Question: While trying to bind a 'DataTable' in WPF, The values not shown in 'DataGrid'.
'Code'
'''
private DataTable _dt;
public DataTable DataTable
{
get { return _dt; }
set { _dt = value; }
}
public Controls()
{
InitializeComponent();
_dt = new DataTable("Table");
_dt.Columns.Add("S.No");
_dt.Columns.Add("Name");
for (int i = 1; i <= 10; i++)
{
_dt.Rows.Add(""+i, "Name "+ i);
}
dataGrid1.DataContext = _dt;
}
'''
'XAML'
'''
<DataGrid AutoGenerateColumns="True"
Height="131"
ItemsSource="{Binding}"
HorizontalAlignment="Left"
Name="dataGrid1"
VerticalAlignment="Top"
Width="359" />
'''

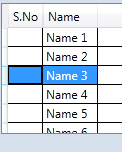
Answer: The name of the column can not contain a dot or a space character, 'DataBinding' does not support dots in solumn names. This will not work across the board, not just in DataGrid 'AutoGenerateColumns' but everywhere in the binding system.
Try changing 'S.No' to just read 'No' as the following code shows:
'''
_dt = new DataTable("Table");
_dt.Columns.Add("No");
_dt.Columns.Add("Name");
DataRow dr = _dt.NewRow();
for (int i = 1; i <= 10; i++)
{
_dt.Rows.Add(""+i, "Name "+ i);
}
dataGrid1.DataContext = _dt;
'''